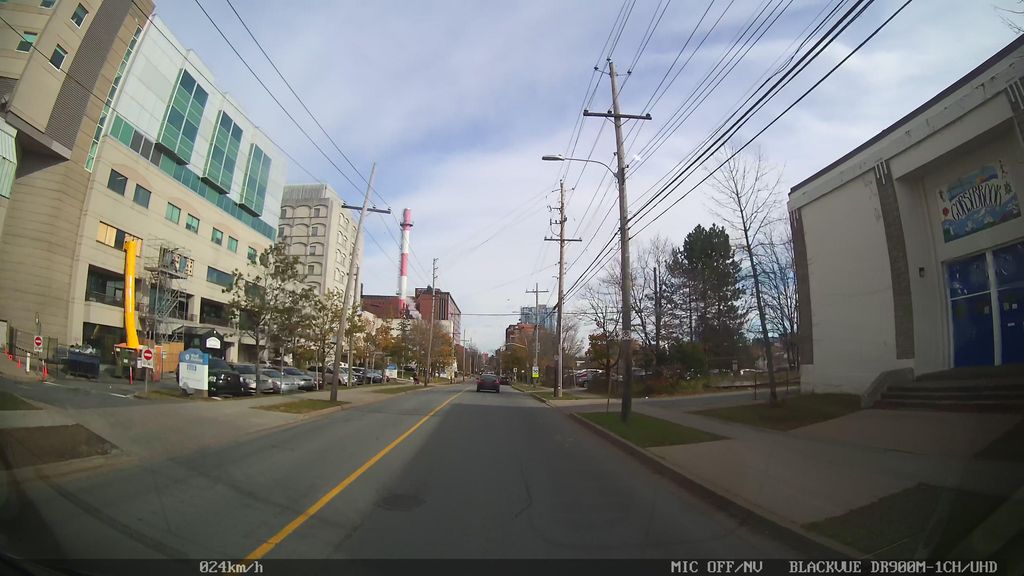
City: halifax